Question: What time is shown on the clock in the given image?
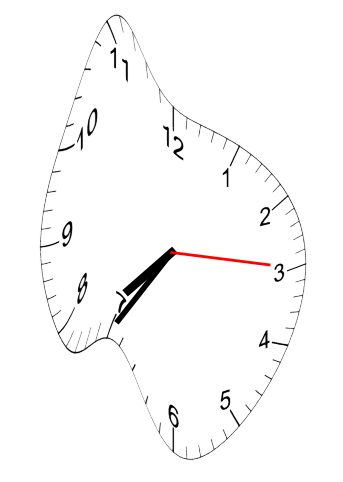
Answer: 07:35:15